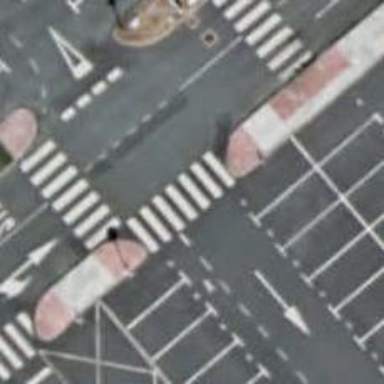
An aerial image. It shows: Zebra crossing on the road.